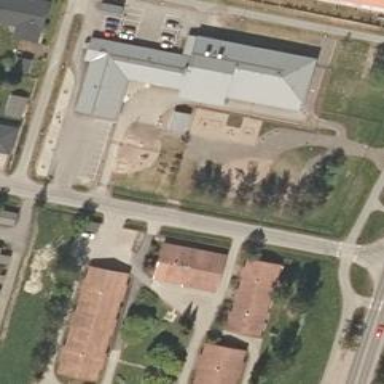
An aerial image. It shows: Kindergarten.